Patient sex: M
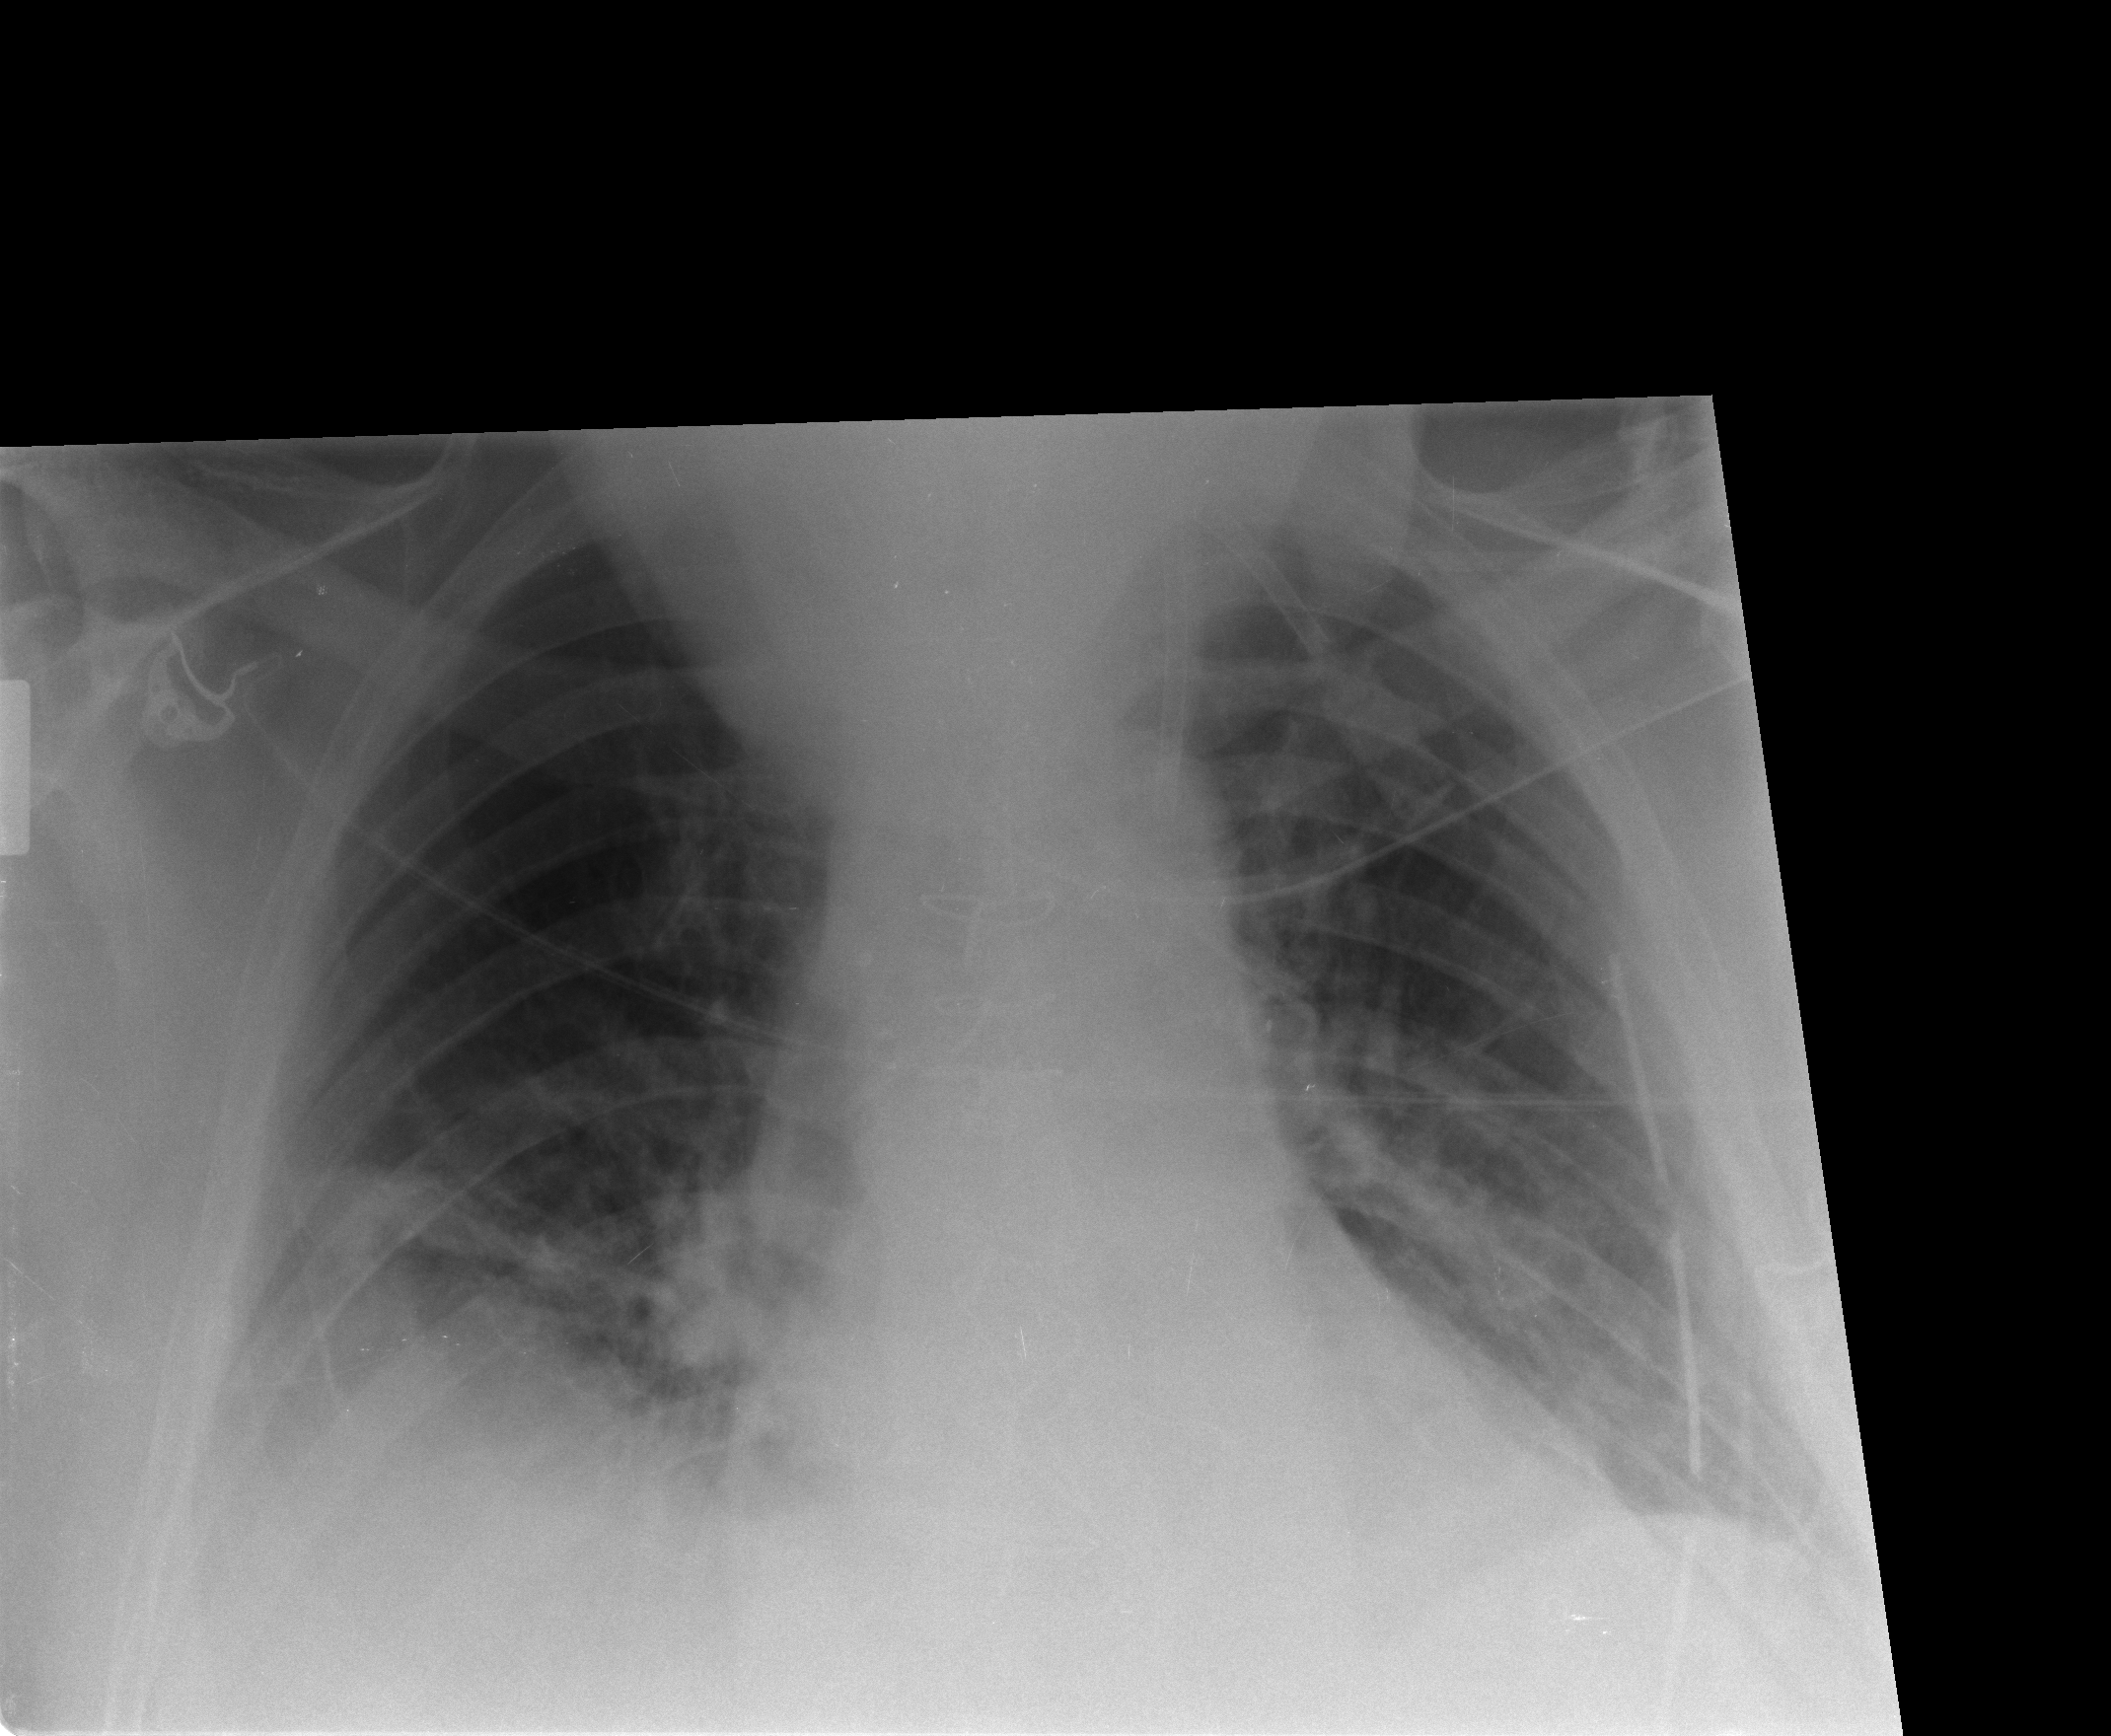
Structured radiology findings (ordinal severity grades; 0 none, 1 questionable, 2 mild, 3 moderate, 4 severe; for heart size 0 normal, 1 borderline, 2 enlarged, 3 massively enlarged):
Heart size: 2
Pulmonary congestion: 1
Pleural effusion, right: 1
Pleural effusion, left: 0
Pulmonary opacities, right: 0
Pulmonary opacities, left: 1
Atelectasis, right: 2
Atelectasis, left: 2